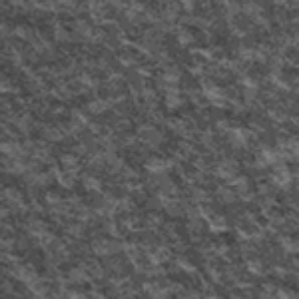
Label: frost